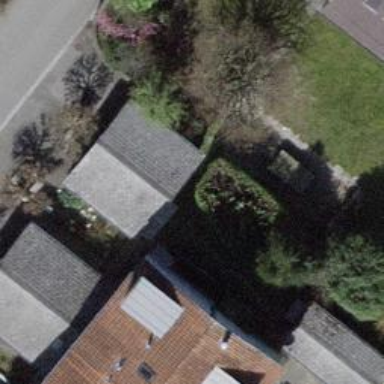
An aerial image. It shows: Garage building.